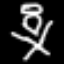
Label: angel